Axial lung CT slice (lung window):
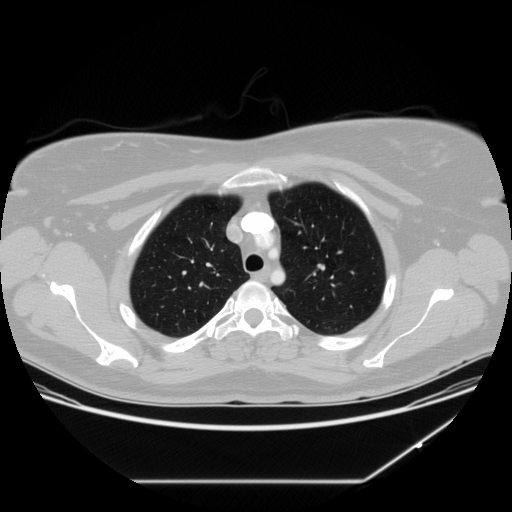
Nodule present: no